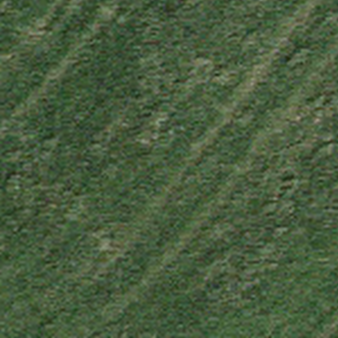
Label: other